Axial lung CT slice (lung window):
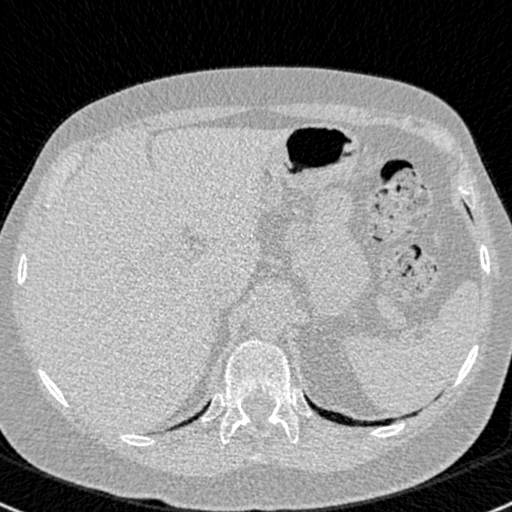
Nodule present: no